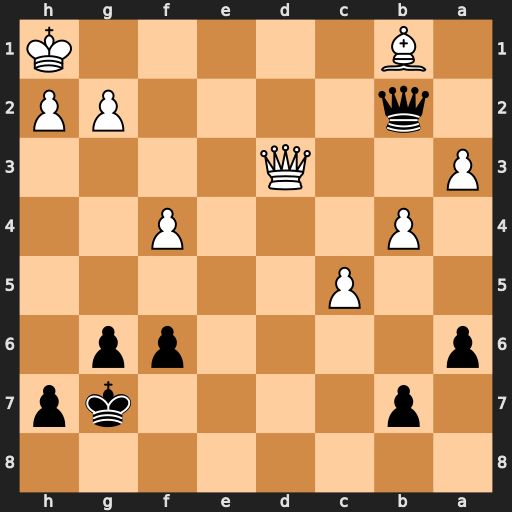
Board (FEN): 8/1p4kp/p4pp1/2P5/1P3P2/P2Q4/1q4PP/1B5K
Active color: b
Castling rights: -
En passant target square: -
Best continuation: Qc1+ Qd1 Qxd1#